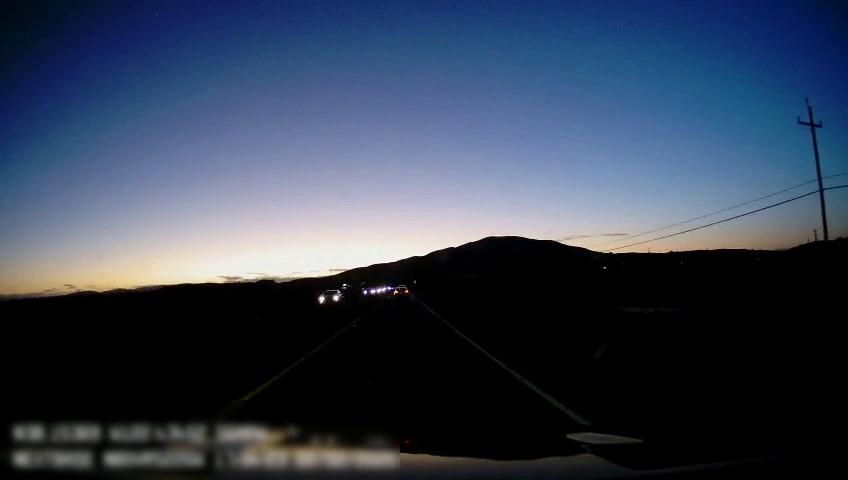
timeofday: Dusk/Dawn/Twilight
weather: Other
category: Drivable Space
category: Vehicles | Car
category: Vehicles | Car
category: Vehicles | Car
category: Lanes | Current Lane
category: Lanes | Current Lane